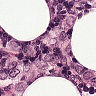
Metastatic tissue present: yes